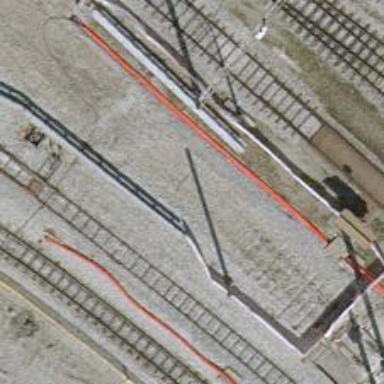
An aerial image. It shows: Narrow-gauge railway siding with electrified contact lines. It has one track.